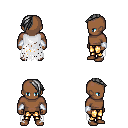
a pixel art fantasy rpg character, male body template, human, dark skin, white tattered cape, gold greaves, gray long mohawk hairstyle, white cloth bracers, four views (front, back, left, right), 2x2 character sprite sheet, small pixel art, hard edges, no anti-aliasing